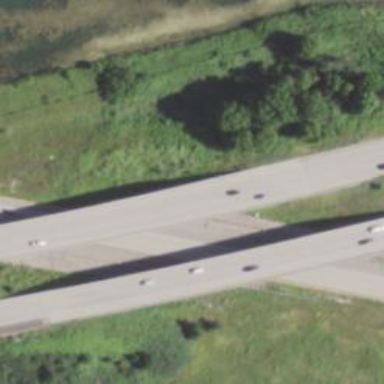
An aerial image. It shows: Bridge over motorway.